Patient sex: F
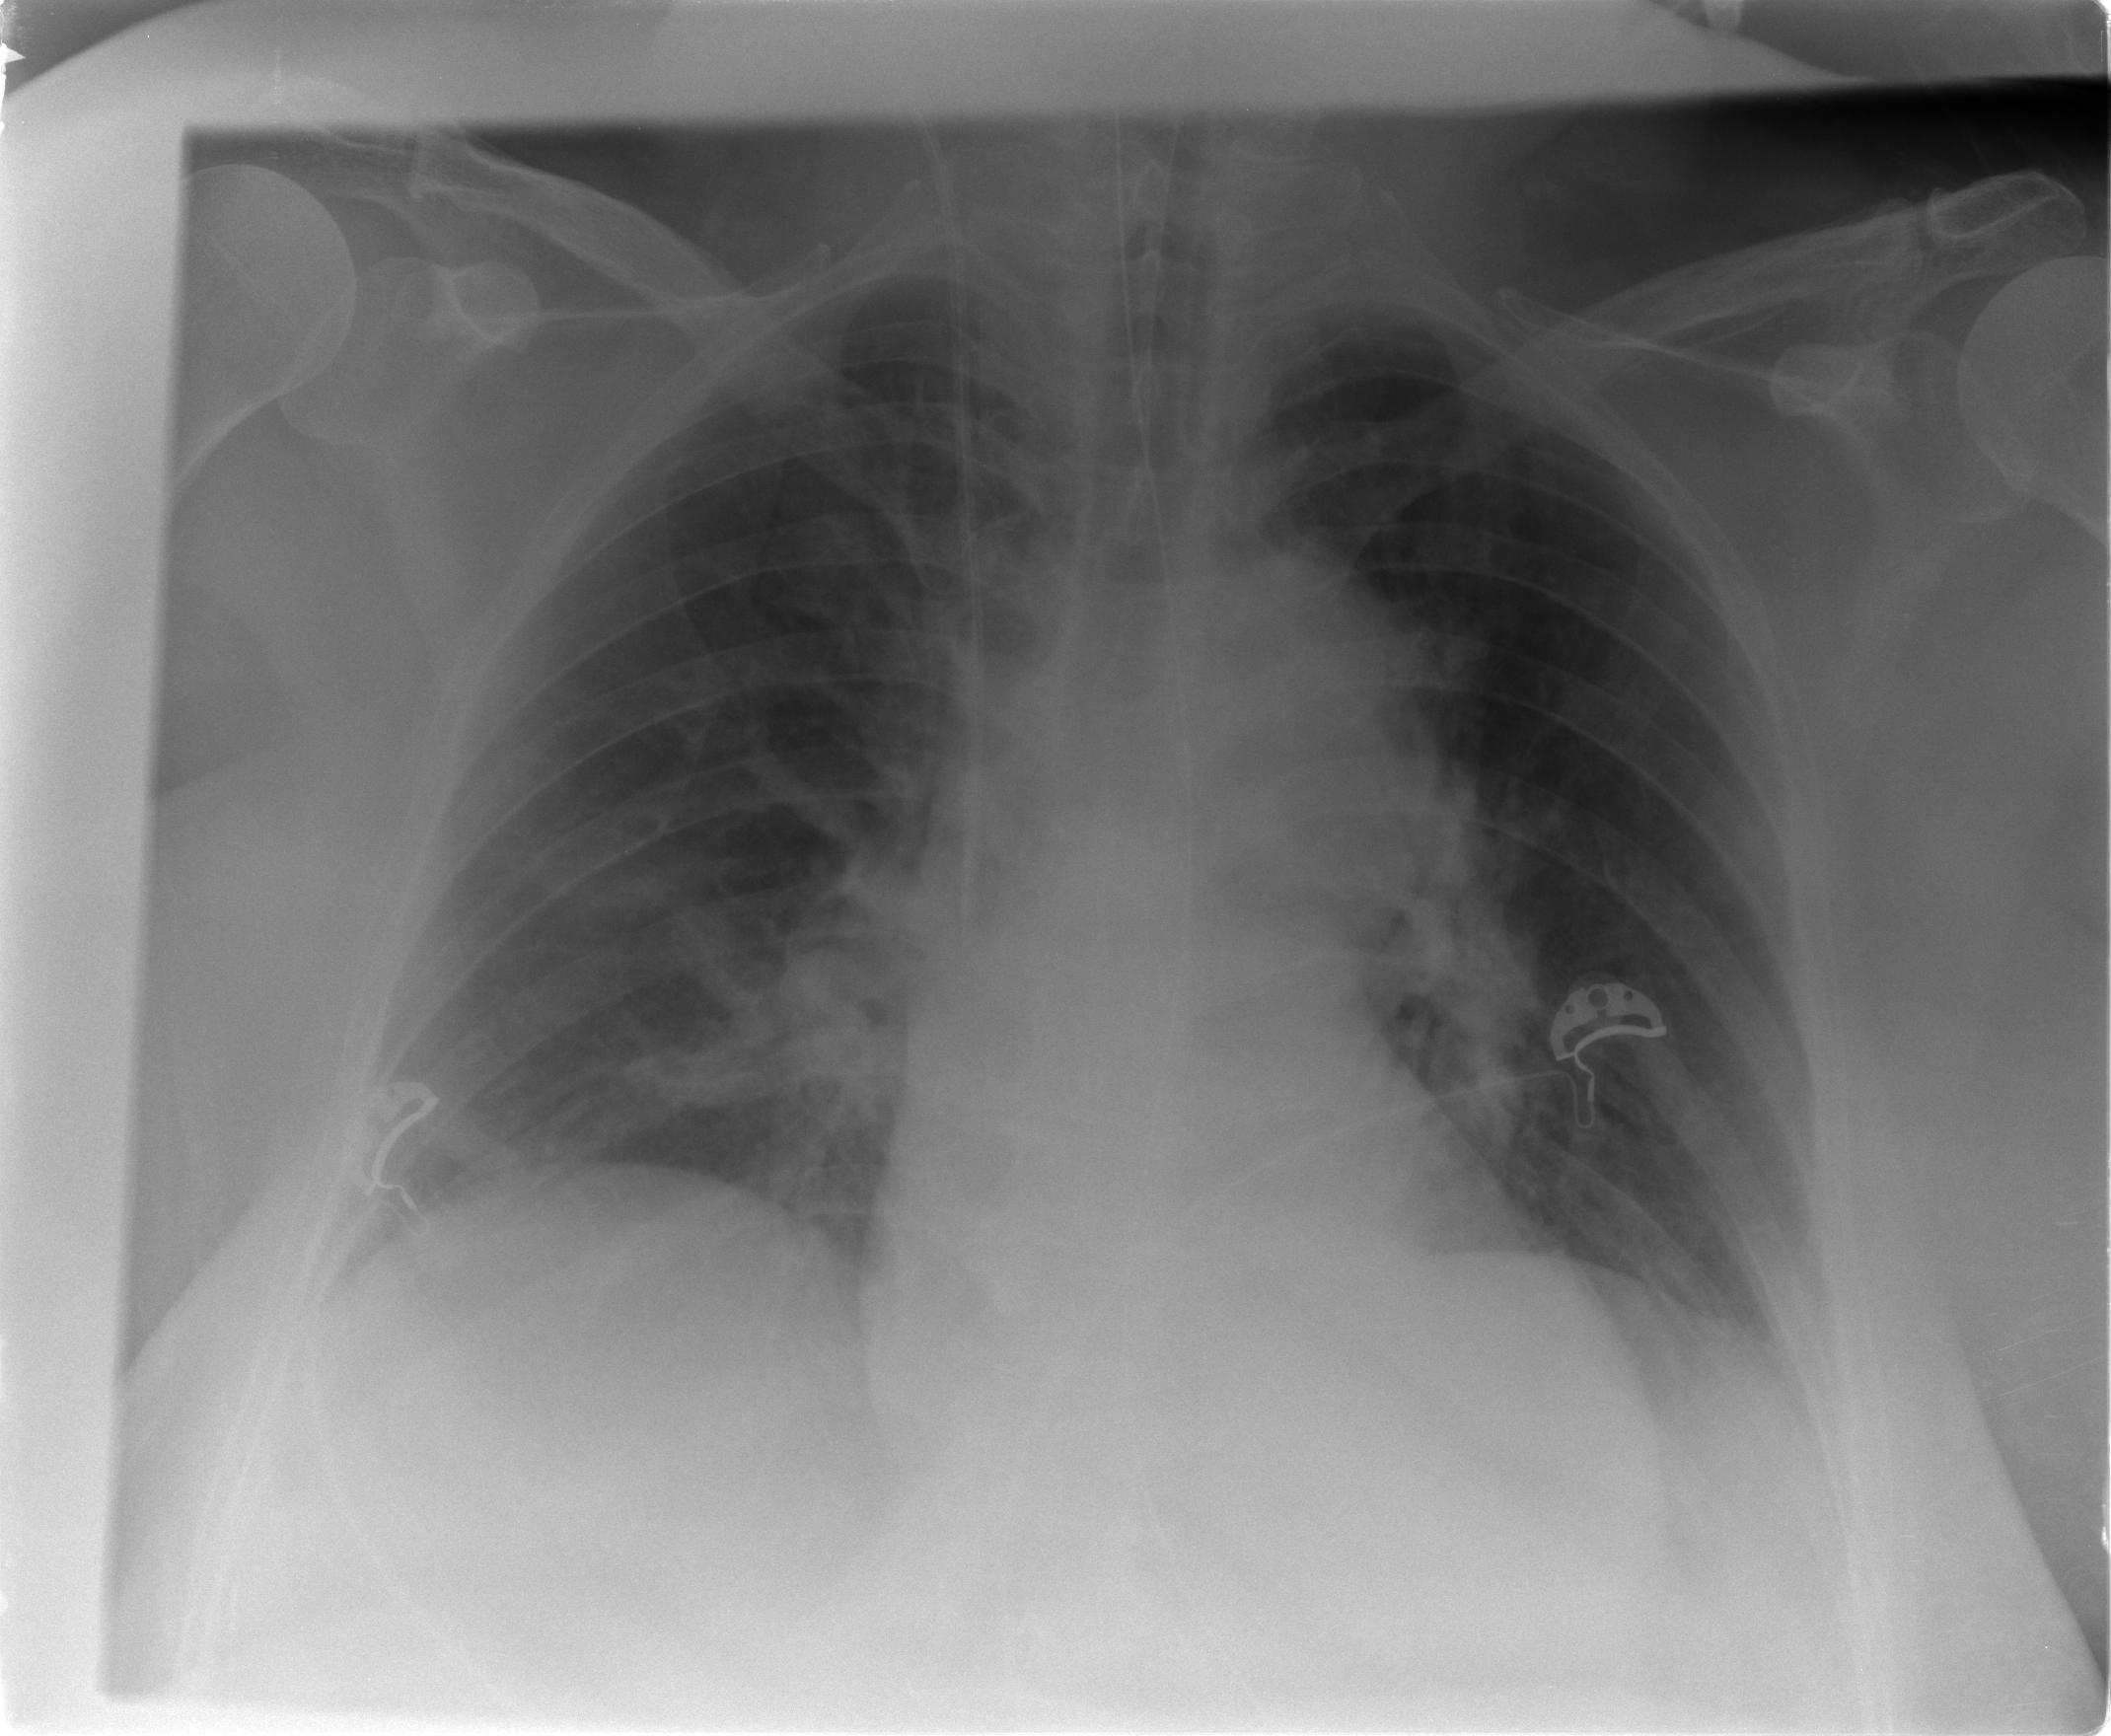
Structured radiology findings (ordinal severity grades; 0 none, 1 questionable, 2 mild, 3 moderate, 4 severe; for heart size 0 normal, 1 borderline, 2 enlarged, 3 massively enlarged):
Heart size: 0
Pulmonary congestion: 2
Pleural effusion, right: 0
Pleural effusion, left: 0
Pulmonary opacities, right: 0
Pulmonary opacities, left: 0
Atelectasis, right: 2
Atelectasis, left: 2